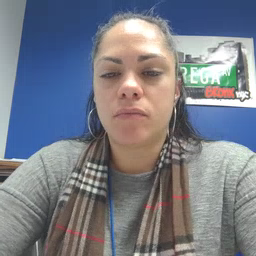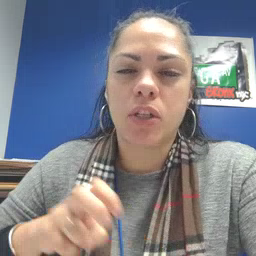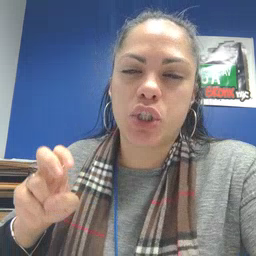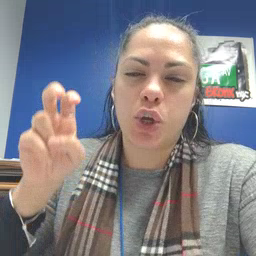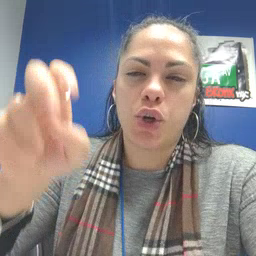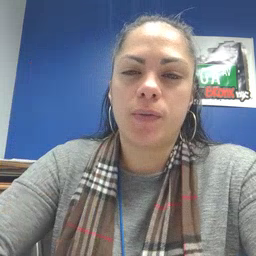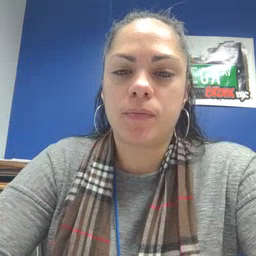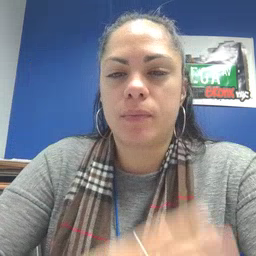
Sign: stairs